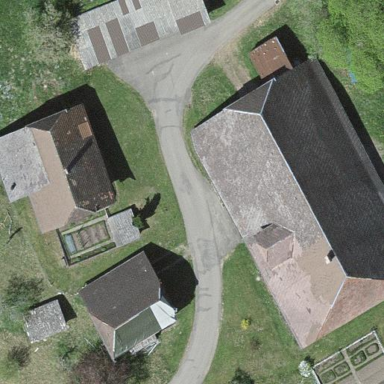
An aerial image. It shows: Farm building.